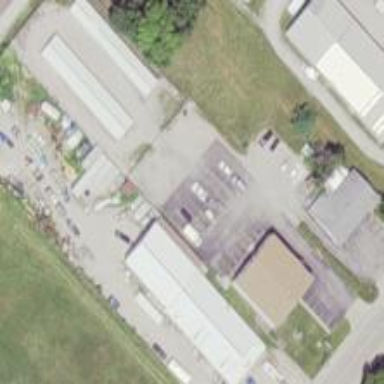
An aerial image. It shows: Commercial building housing truck repair shop.